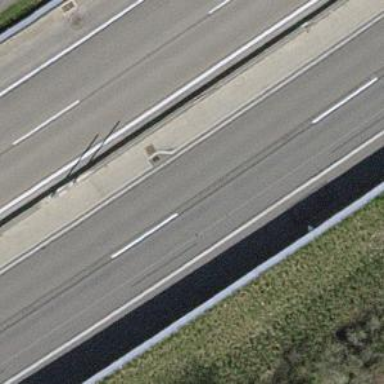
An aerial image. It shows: Motorway.